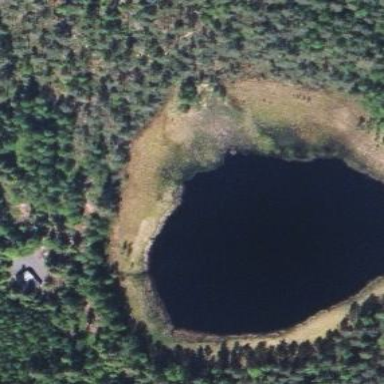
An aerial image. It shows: Natural lake or pond.